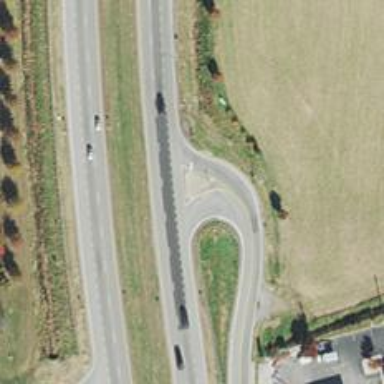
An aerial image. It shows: Trunk link highway.